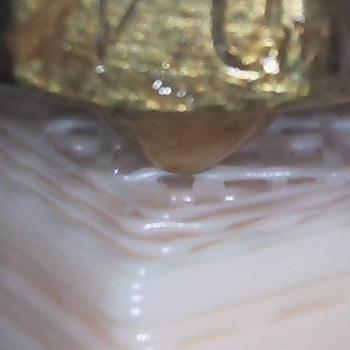
Flow rate: 39%